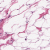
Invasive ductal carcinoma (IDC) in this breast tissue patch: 0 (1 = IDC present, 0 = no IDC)